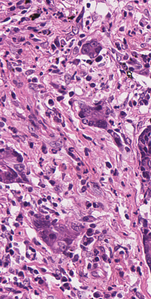
Tumor epithelial tissue: yes
Tumor-associated stroma tissue: yes
Normal tissue: no